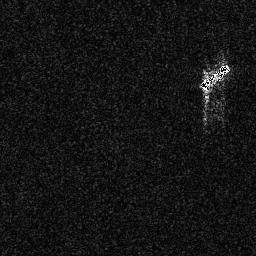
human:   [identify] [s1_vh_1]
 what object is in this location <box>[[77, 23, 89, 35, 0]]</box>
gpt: <ref>1 medium ship at the top right</ref>